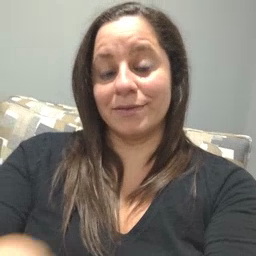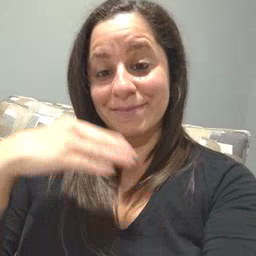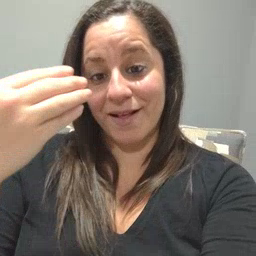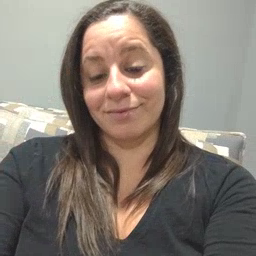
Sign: smile